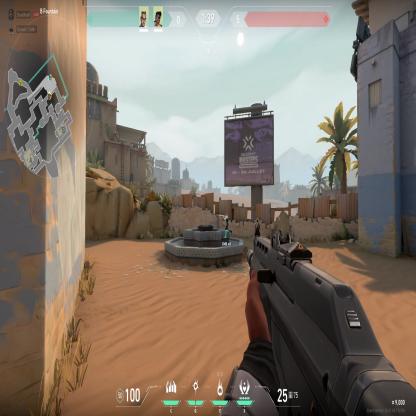
Label: teammate